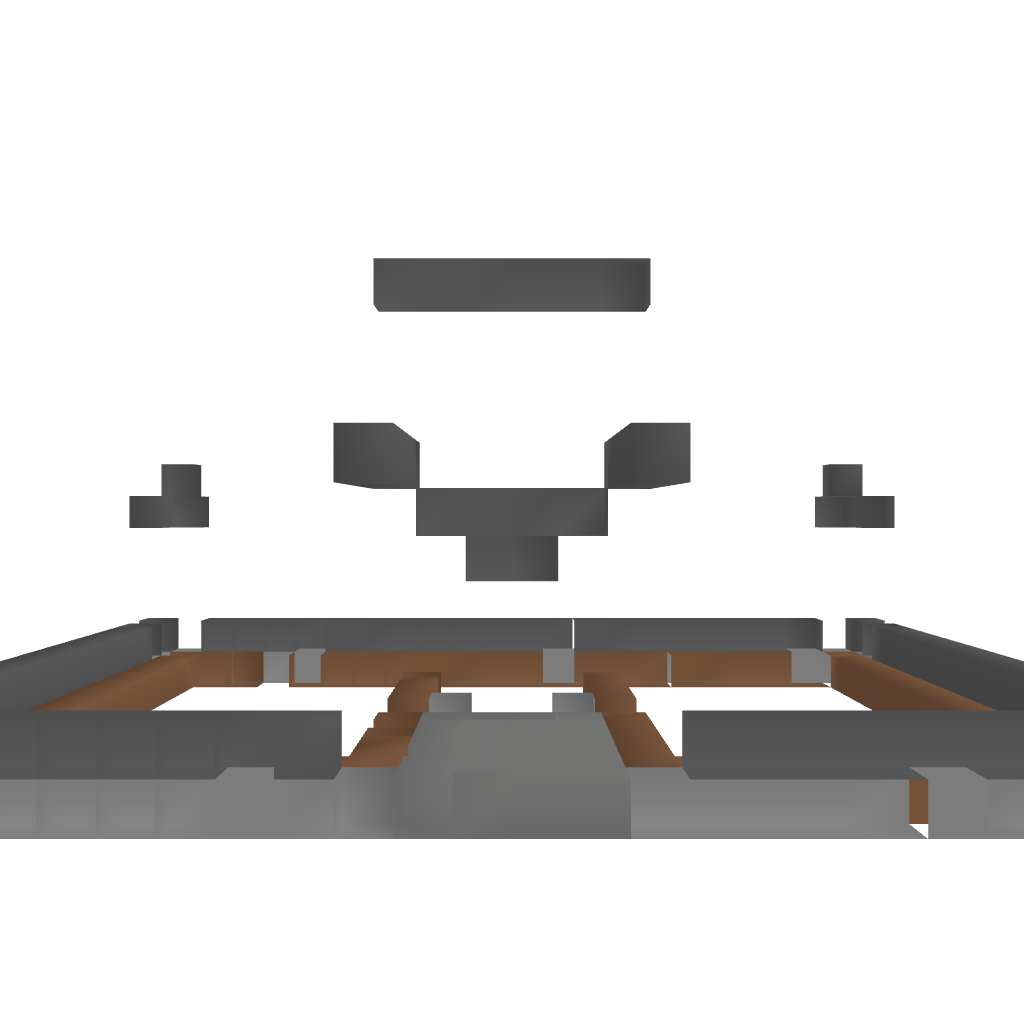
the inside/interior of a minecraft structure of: Modern Government Building